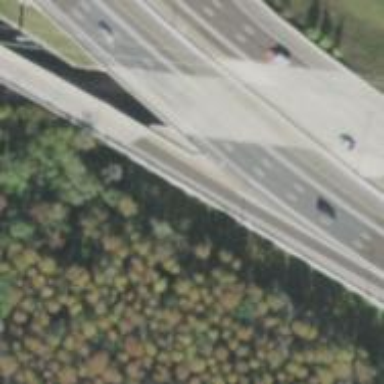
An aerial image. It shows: Motorway bridge.